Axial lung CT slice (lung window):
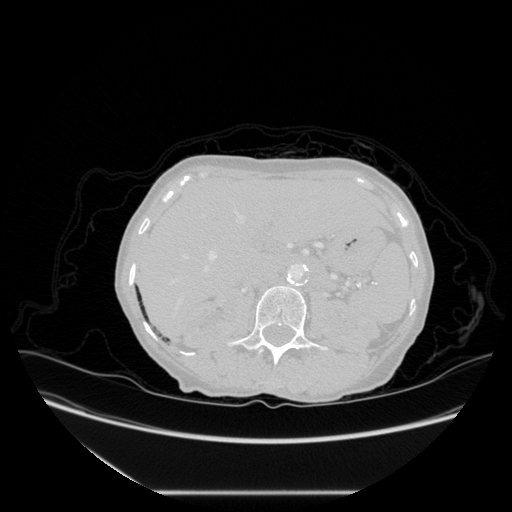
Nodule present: no